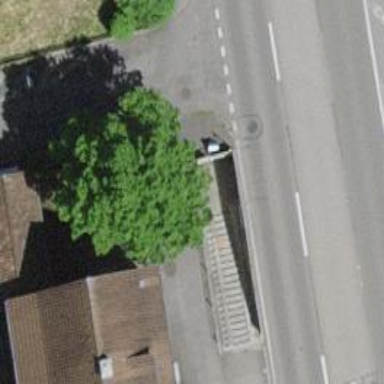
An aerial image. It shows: Wall barrier.